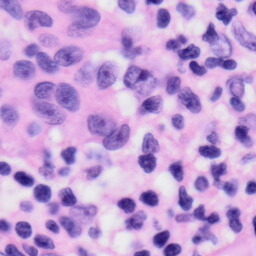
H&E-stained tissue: Skin